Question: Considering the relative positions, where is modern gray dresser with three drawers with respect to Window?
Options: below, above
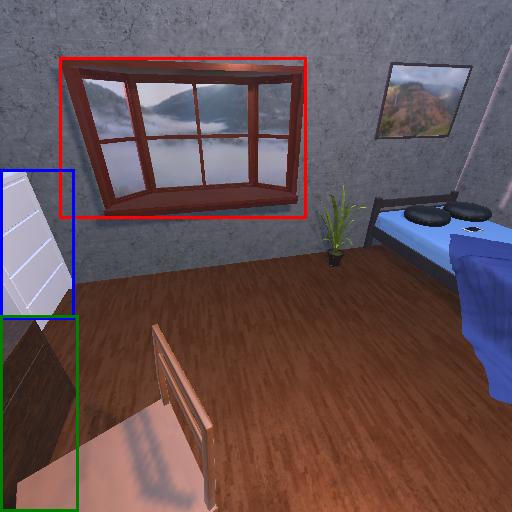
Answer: below